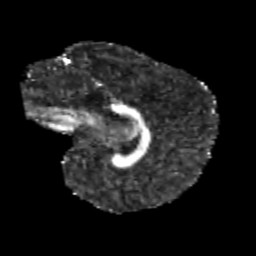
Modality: FA
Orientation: sagittal
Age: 10
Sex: male
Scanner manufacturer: siemens
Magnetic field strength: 3 T
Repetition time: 3.8 s
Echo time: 0.07 s